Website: bh-photo
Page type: gifting
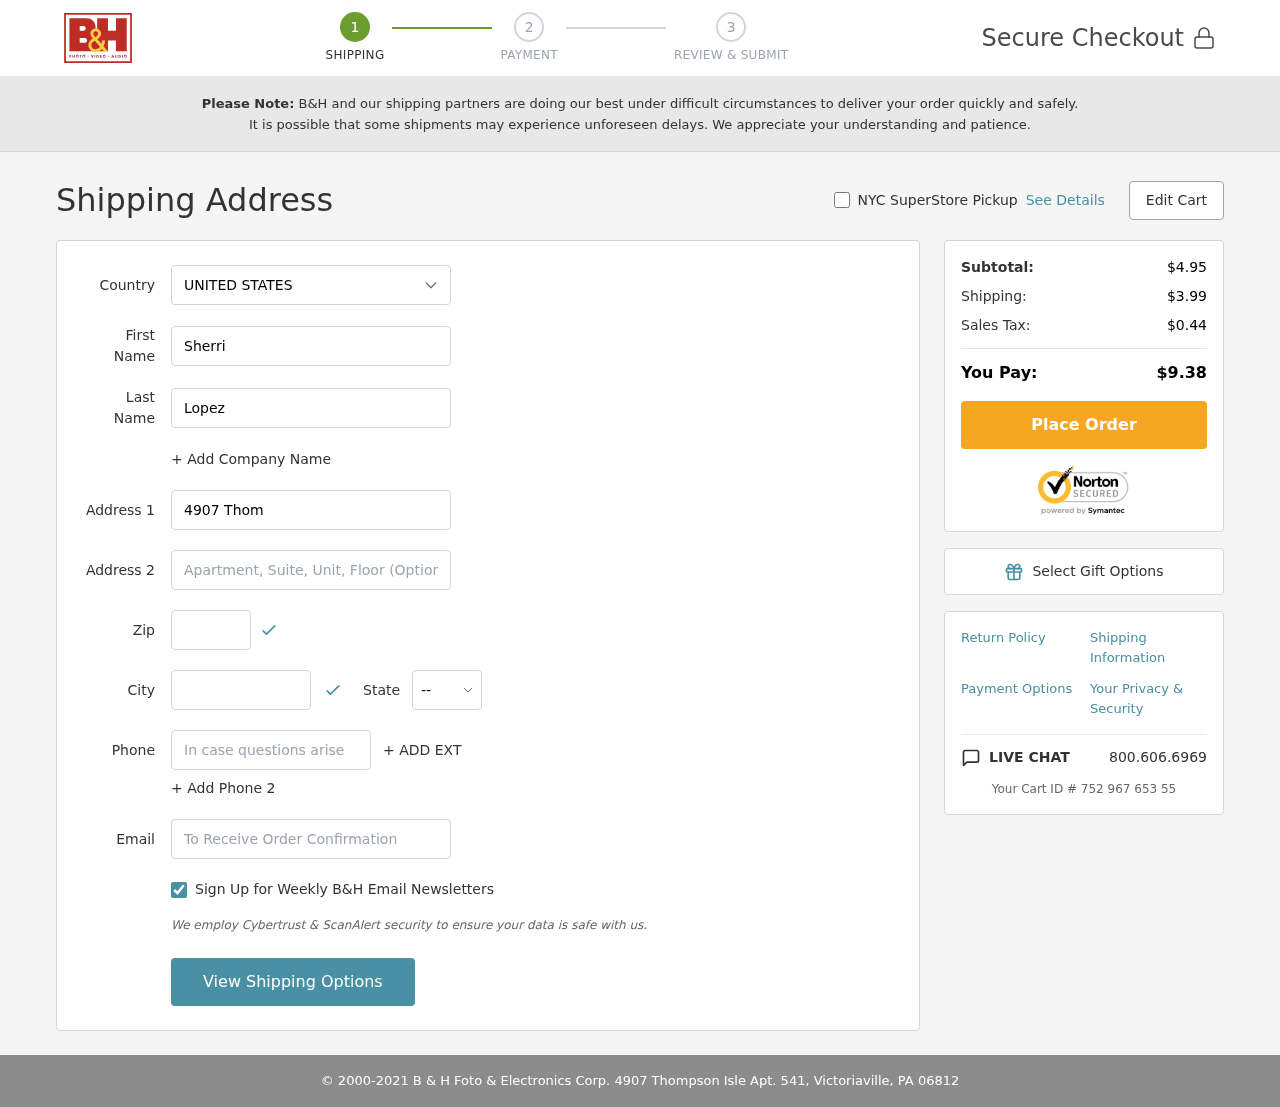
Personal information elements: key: PII_CITY
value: Victoriaville
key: PII_COUNTRY
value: United States
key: PII_EMAIL
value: sherri.lopez@yahoo.com
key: PII_FIRSTNAME
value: Sherri
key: PII_LASTNAME
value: Lopez
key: PII_PHONE
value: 3277244952
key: PII_POSTCODE
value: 06812
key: PII_STATE_ABBR
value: PA
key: PII_STREET
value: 4907 Thompson Isle Apt. 541
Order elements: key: ORDER_SUBTOTAL
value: $4.95
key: ORDER_SHIPPING_COST
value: $3.99
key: ORDER_TAX
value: $0.44
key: ORDER_TOTAL
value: $9.38
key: ORDER_ID
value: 752 967 653 55